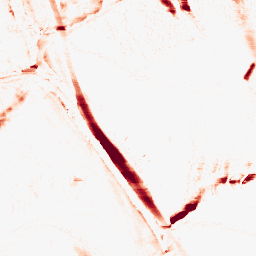
Category: morphological
Decomposition family: morphological_ellipse
Decomposition parameters: operation: opening
width: 5
height: 20
Upsampling method: cubic_catmull_rom
Upsampling parameters: scale: 8
Upsampling scale: 8